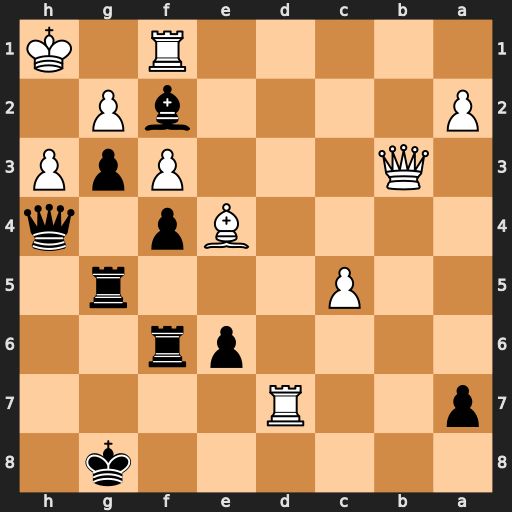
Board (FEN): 6k1/p2R4/4pr2/2P3r1/4Bp1q/1Q3PpP/P4bP1/5R1K
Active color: b
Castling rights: -
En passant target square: -
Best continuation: Qxh3+ gxh3 g2+ Kh2 gxf1=N+ Kh1 Rg1#